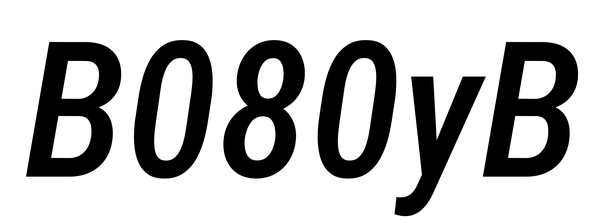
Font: Roboto-Italic_Condensed_Medium_Italic